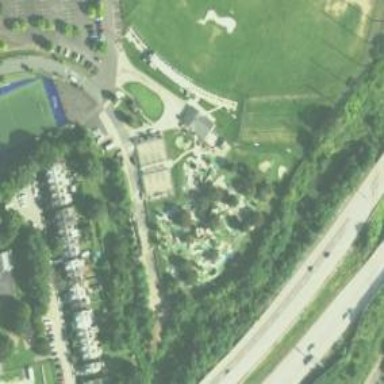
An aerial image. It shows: Miniature golf leisure land.